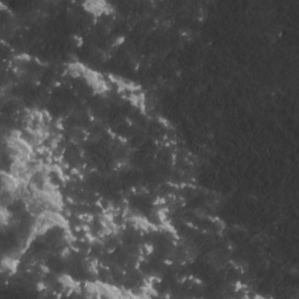
Label: frost